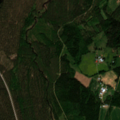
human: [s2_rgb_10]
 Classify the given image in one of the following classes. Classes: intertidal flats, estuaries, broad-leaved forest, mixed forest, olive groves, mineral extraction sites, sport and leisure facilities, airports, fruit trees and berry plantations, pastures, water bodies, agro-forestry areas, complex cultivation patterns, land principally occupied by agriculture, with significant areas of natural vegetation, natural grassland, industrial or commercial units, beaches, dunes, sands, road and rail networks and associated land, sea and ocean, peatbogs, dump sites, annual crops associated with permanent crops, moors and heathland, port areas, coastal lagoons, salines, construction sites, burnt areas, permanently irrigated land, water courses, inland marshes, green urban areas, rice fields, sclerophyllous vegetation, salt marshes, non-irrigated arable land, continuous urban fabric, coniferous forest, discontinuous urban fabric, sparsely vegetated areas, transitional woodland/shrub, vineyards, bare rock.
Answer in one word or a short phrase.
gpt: non-irrigated arable land, broad-leaved forest, coniferous forest, transitional woodland/shrub